Interaction volume radius: 10 \u00c5
Interaction volume height: 20 \u00c5
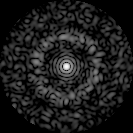
Disorder parameter: 0.8313